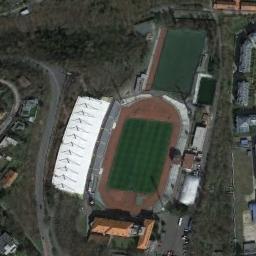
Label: ground_track_field